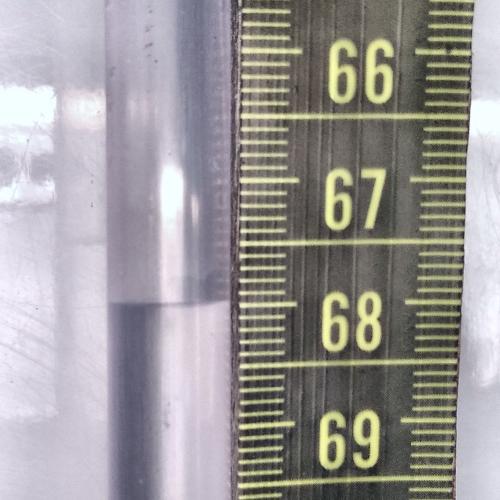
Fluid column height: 68.0 cm